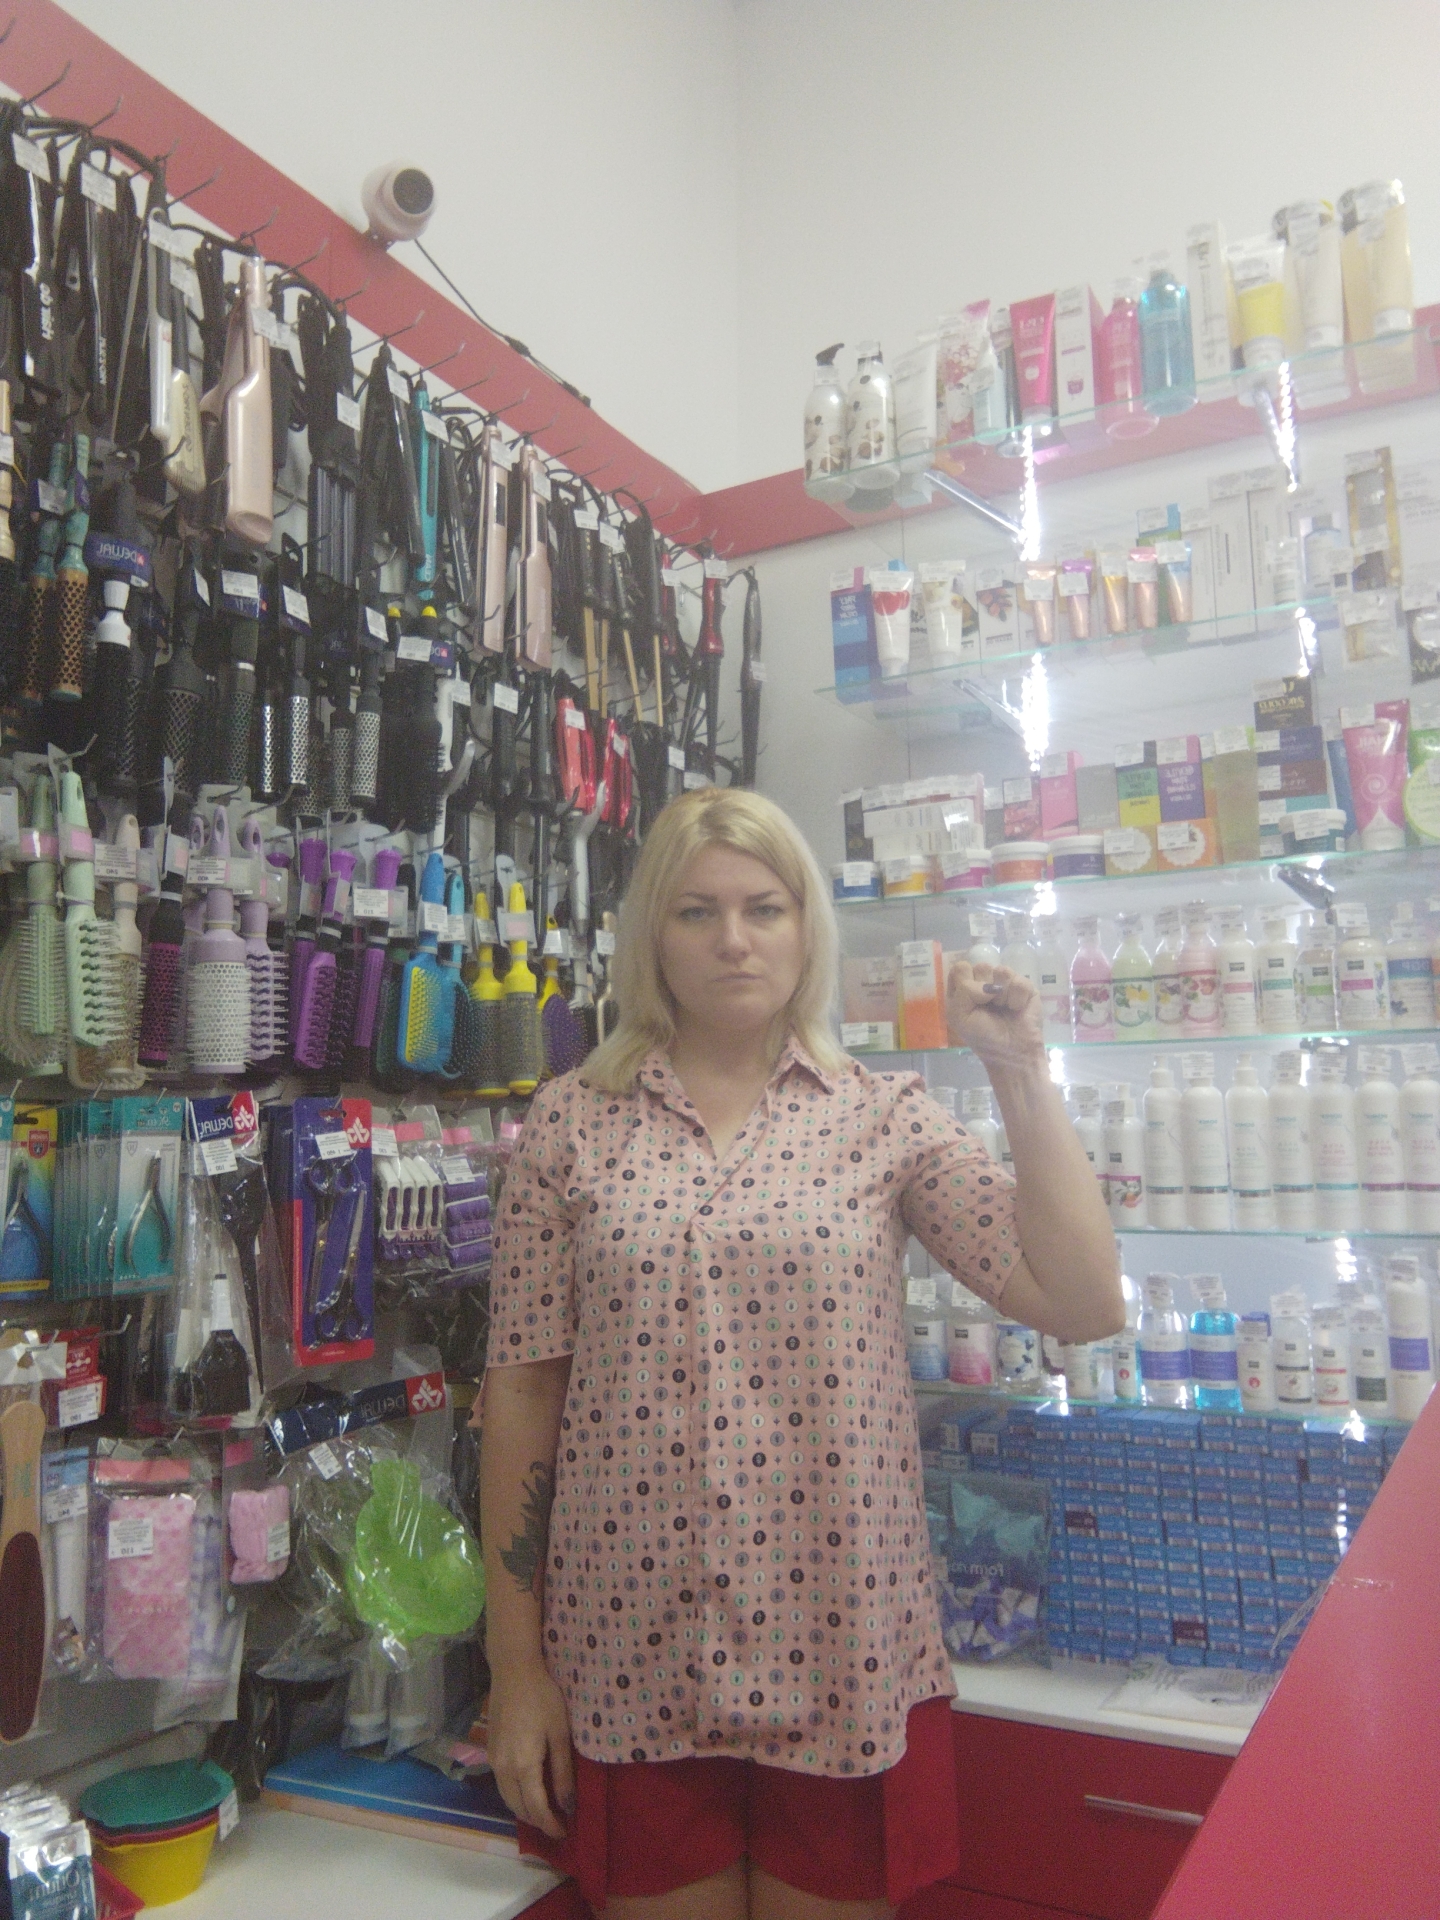
Label: noise